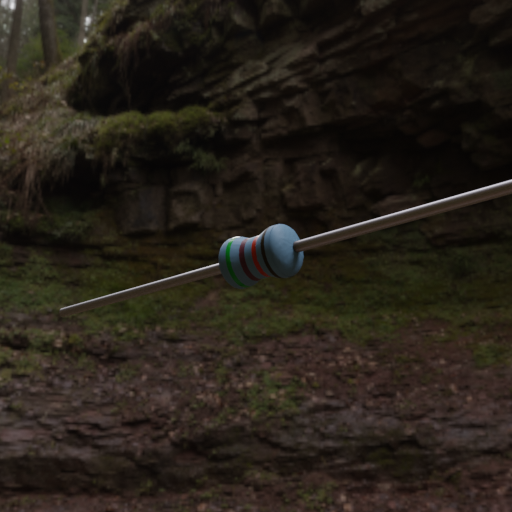
Resistor colour bands (in order): green, brown, red, black